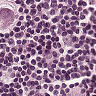
Metastatic tissue present: yes